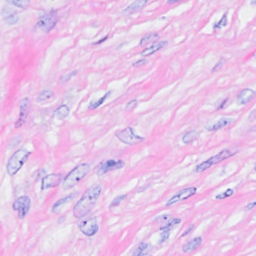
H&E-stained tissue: Breast